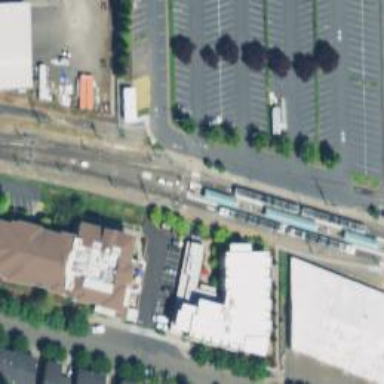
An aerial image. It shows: Light rail electrified with contact line.